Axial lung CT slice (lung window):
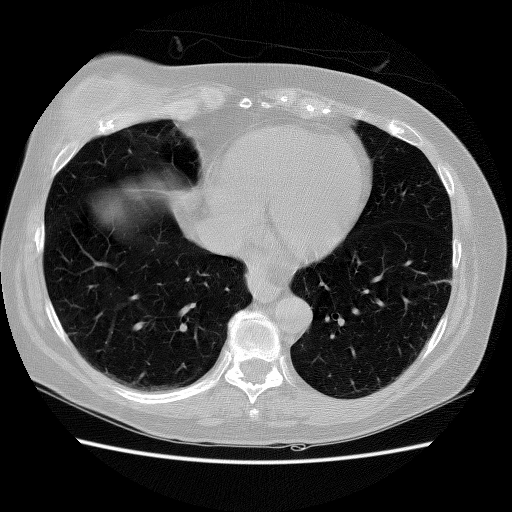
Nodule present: no